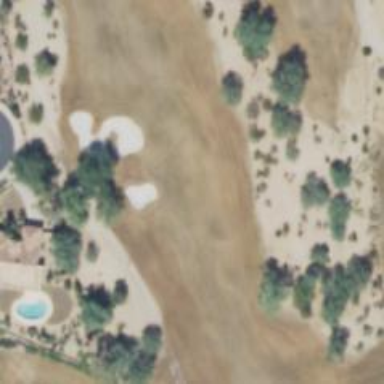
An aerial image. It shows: Golf hole.